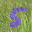
Label: 5